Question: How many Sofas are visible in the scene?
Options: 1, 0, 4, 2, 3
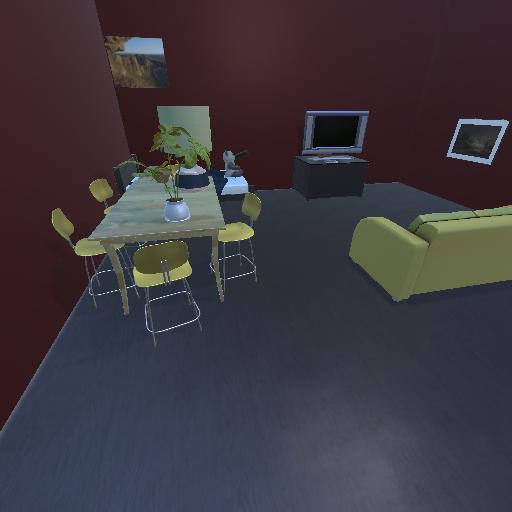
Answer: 1